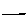
Label: line